RGB frame:
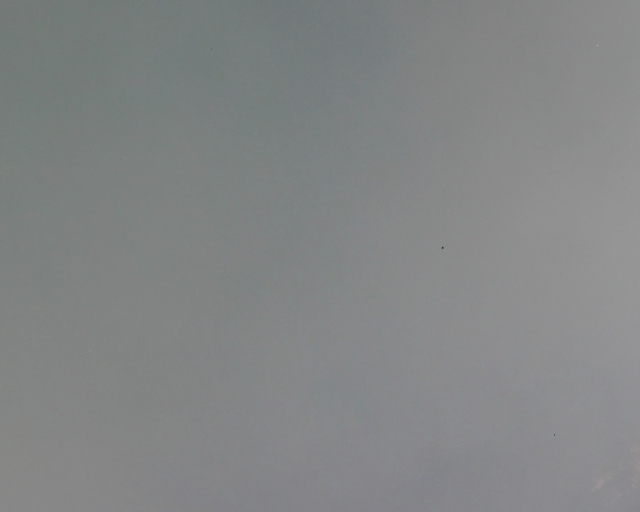
Thermal frame:
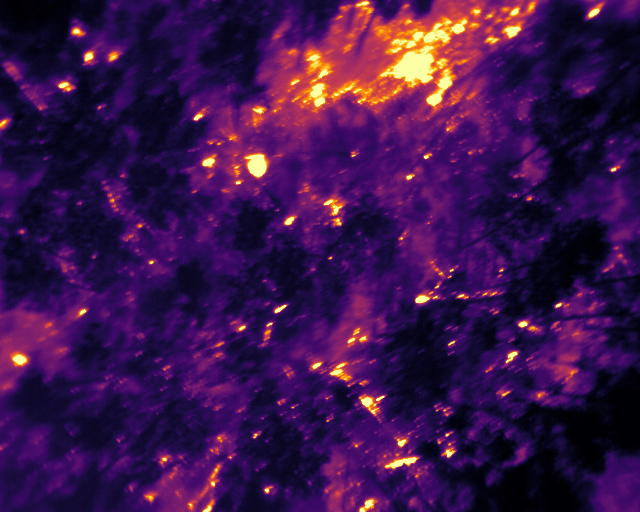
Captured: 2026-02-27 02:41:36
Pixels at or above 80 °C: 2035 (fraction of frame: 0.00621)